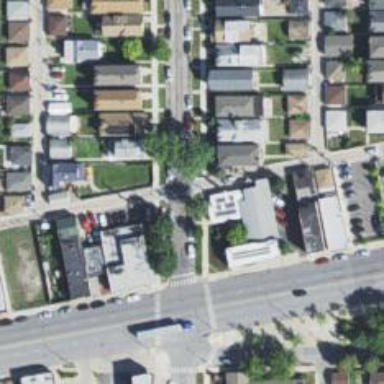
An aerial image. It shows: Alley classified as service road.